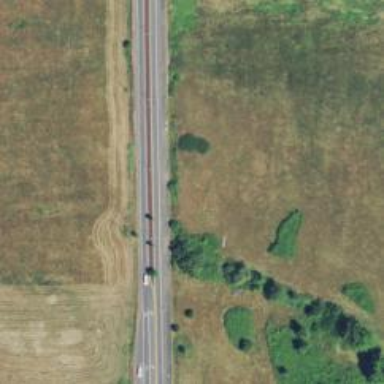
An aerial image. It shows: Secondary road.